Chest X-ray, AP view. Patient: 58 years old, sex M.
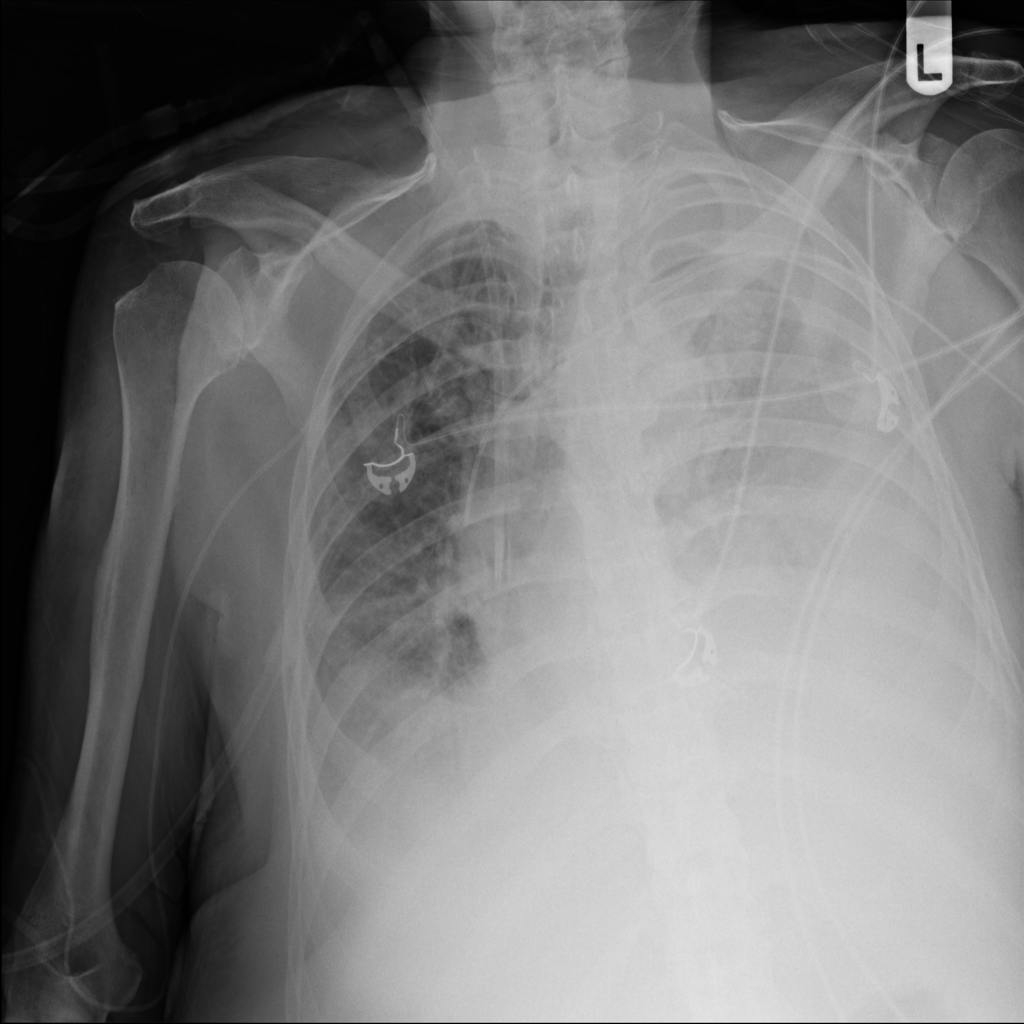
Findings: Effusion